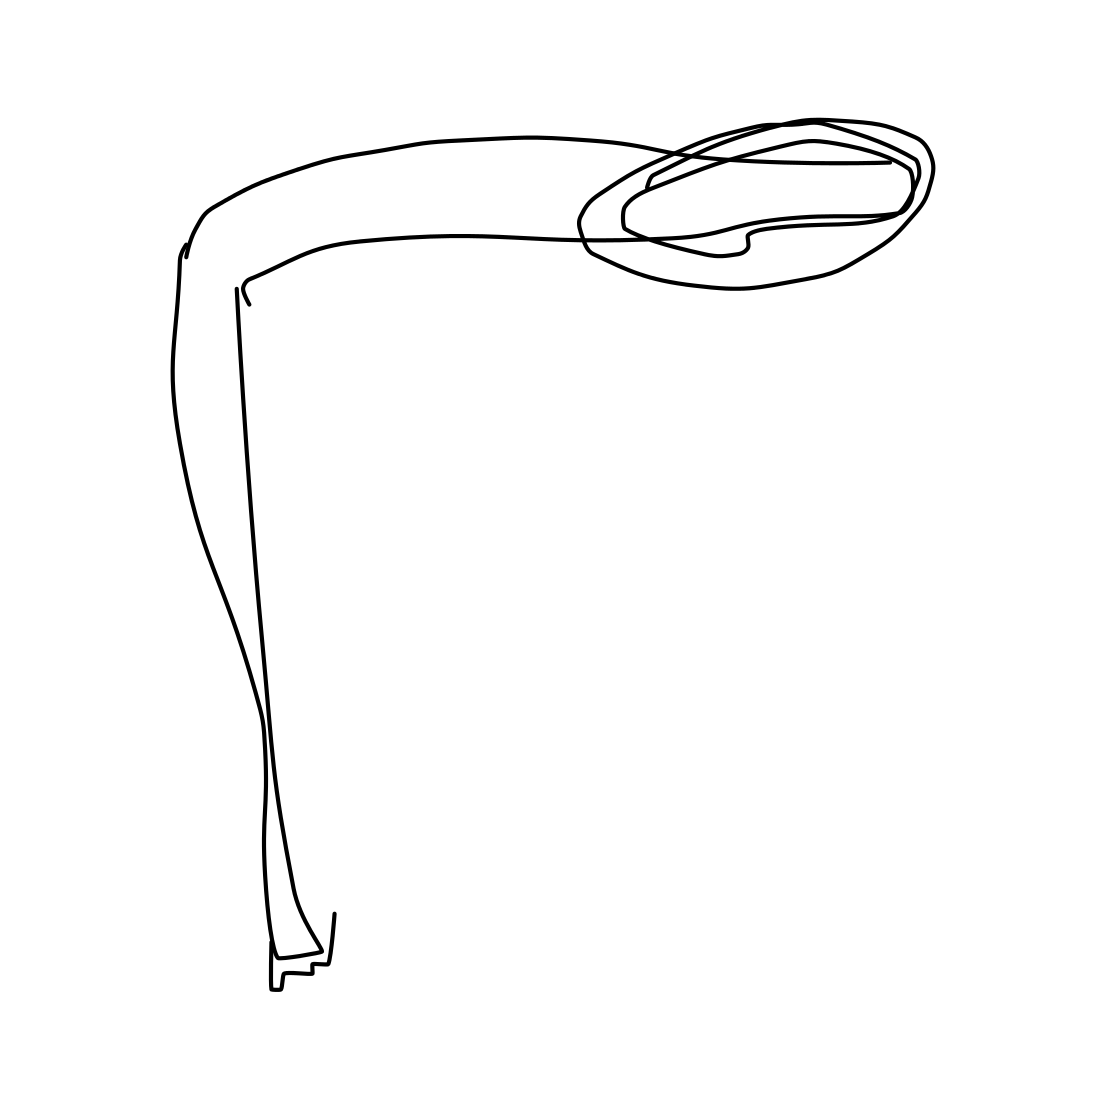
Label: streetlight